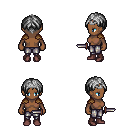
a pixel art fantasy rpg character, female body template, human, dark skin, leather shoulder armor, metal pants, gray parted hairstyle, silver tiara, maroon shoes, dagger, four views (front, back, left, right), 2x2 character sprite sheet, small pixel art, hard edges, no anti-aliasing